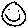
Label: smiley face